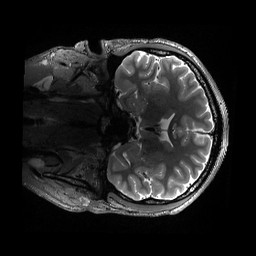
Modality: T2w
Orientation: coronal
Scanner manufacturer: siemens
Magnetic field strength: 3 T
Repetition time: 3.2 s
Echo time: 0.564 s